Interaction volume radius: 10 \u00c5
Interaction volume height: 20 \u00c5
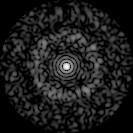
Disorder parameter: 0.8163